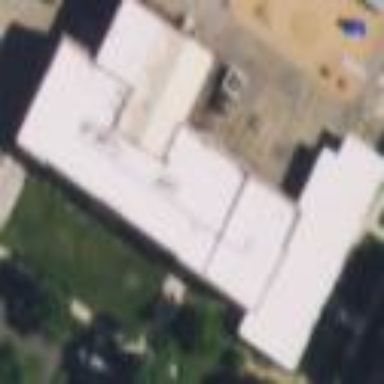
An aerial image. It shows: School building.